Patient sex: M
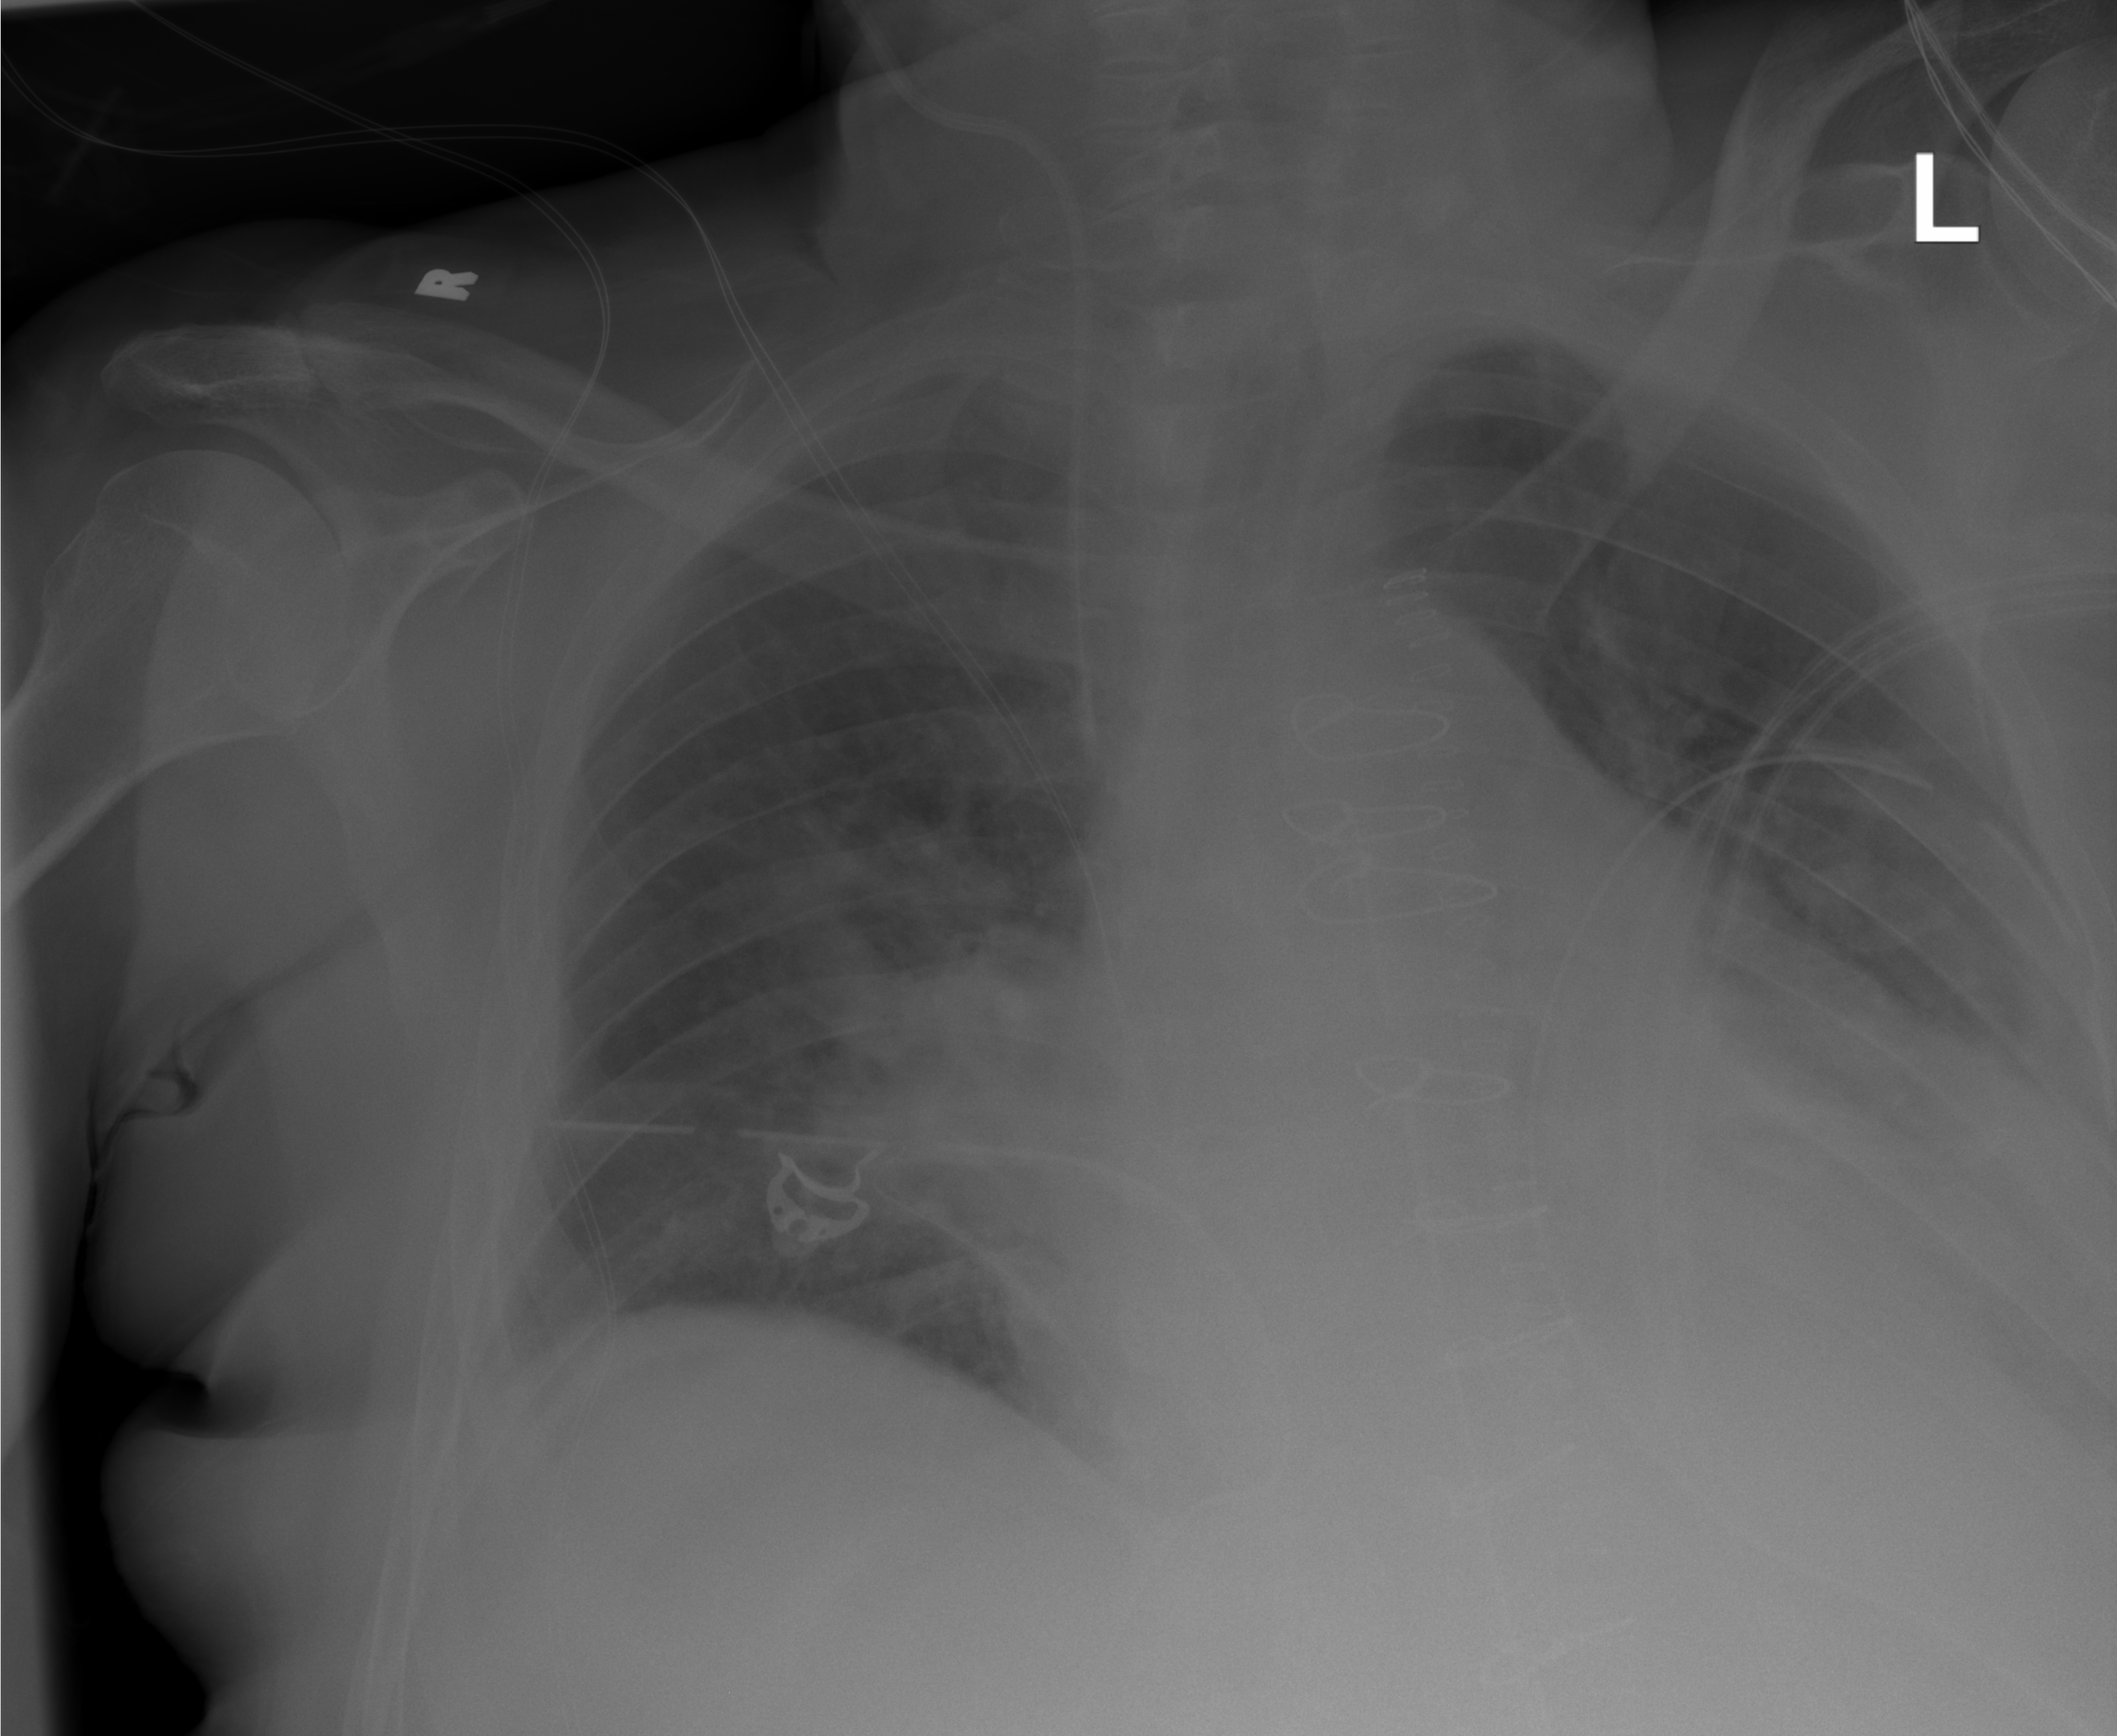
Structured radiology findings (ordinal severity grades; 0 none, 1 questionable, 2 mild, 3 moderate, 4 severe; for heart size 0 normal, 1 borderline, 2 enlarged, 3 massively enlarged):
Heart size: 2
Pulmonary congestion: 0
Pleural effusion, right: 1
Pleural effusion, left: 1
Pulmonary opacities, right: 2
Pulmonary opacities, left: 1
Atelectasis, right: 2
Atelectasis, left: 2